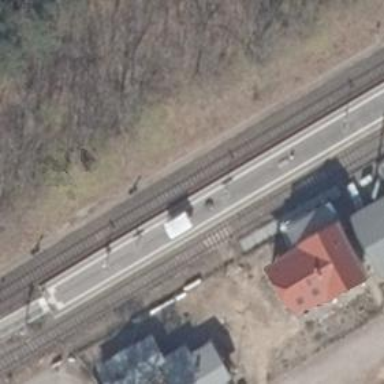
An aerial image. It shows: Public transport stop position along the railway.